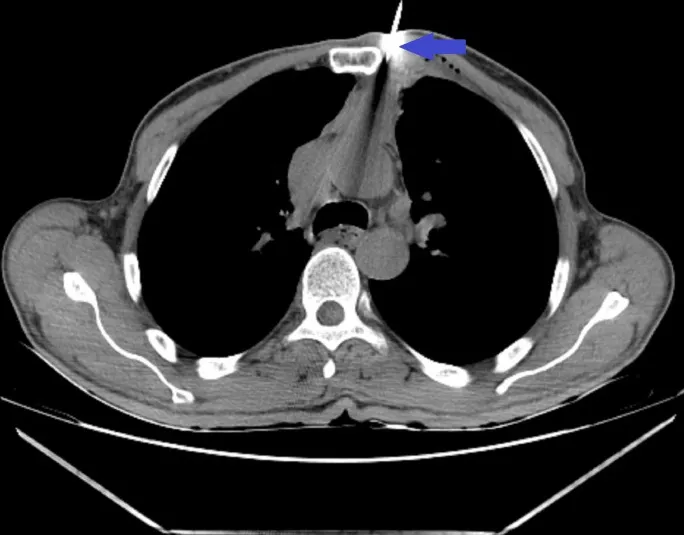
Needle being advanced into the tumor under CT guidance to perform the core biopsy (blue arrow).
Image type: radiology (ct)